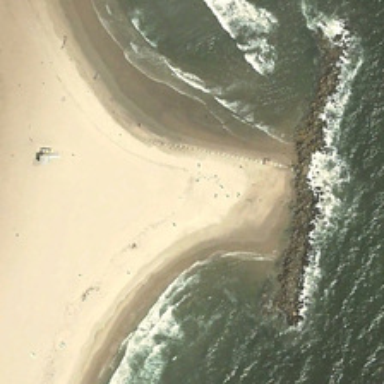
A yellow beach is near an ocean with some white waves .